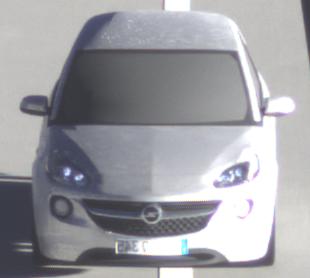
Make: Opel
Model: ADAM 1.2
Detailed model: ADAM
Model produced from: 2013/01
Model produced until: 2014/11
Doors: 3
Color: white
Road condition: dry road
Daytime: sunrise or sunset
Contrast: high contrast